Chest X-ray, AP view. Patient: 50 years old, sex M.
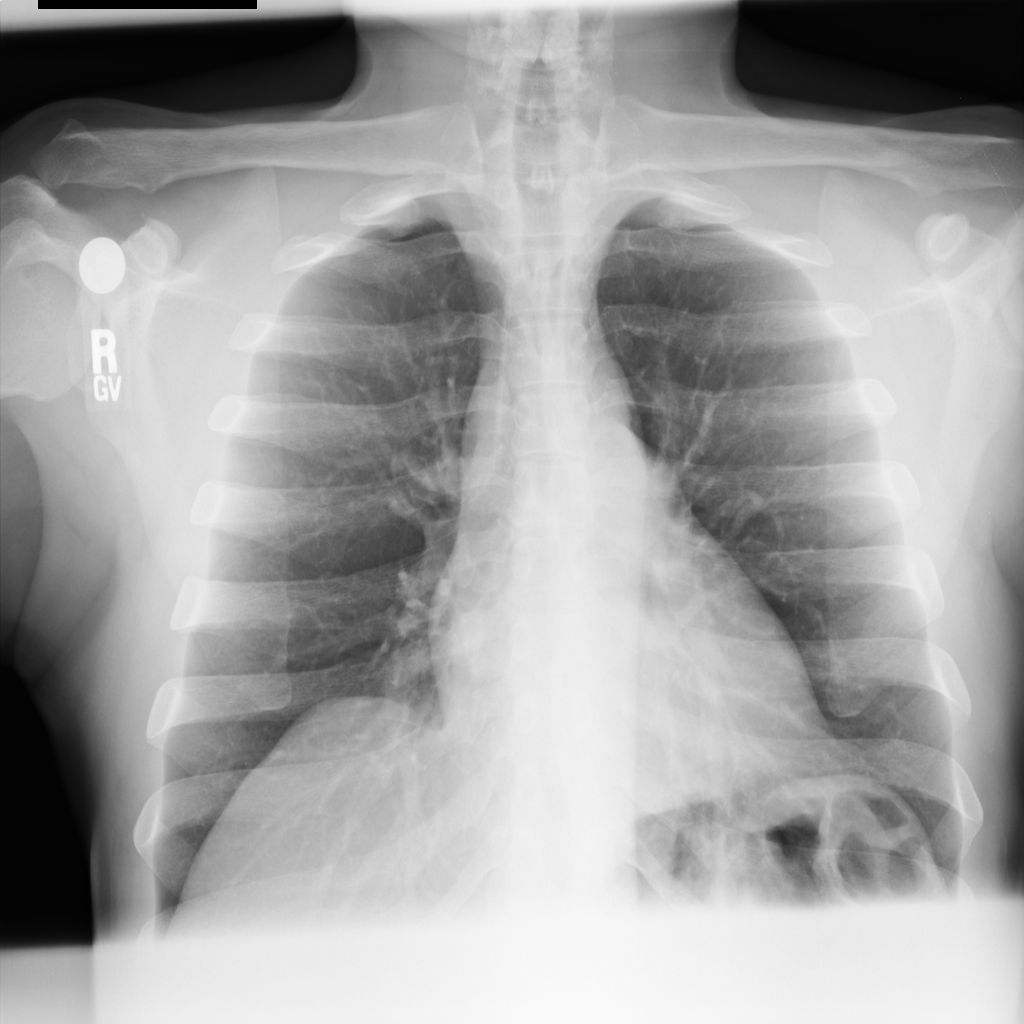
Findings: No Finding